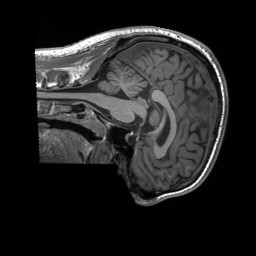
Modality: T1w
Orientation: sagittal
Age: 31
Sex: male
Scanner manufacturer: siemens
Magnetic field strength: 3 T
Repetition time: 2.3 s
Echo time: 0.00232 s